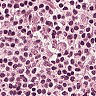
Metastatic tissue present: no